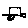
Label: car